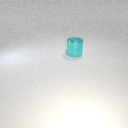
large cyan metal cylinder